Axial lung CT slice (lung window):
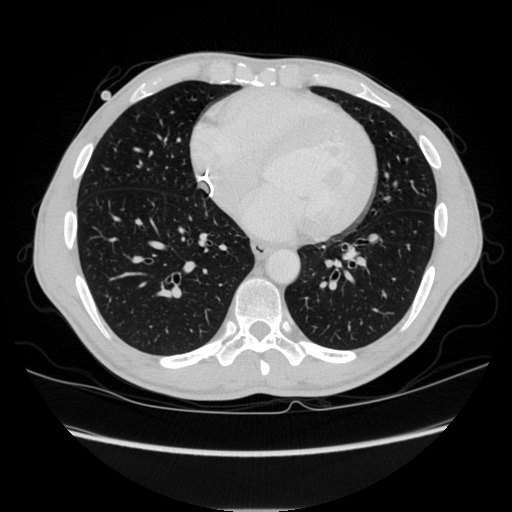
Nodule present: no